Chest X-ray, AP view. Patient: 38 years old, sex F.
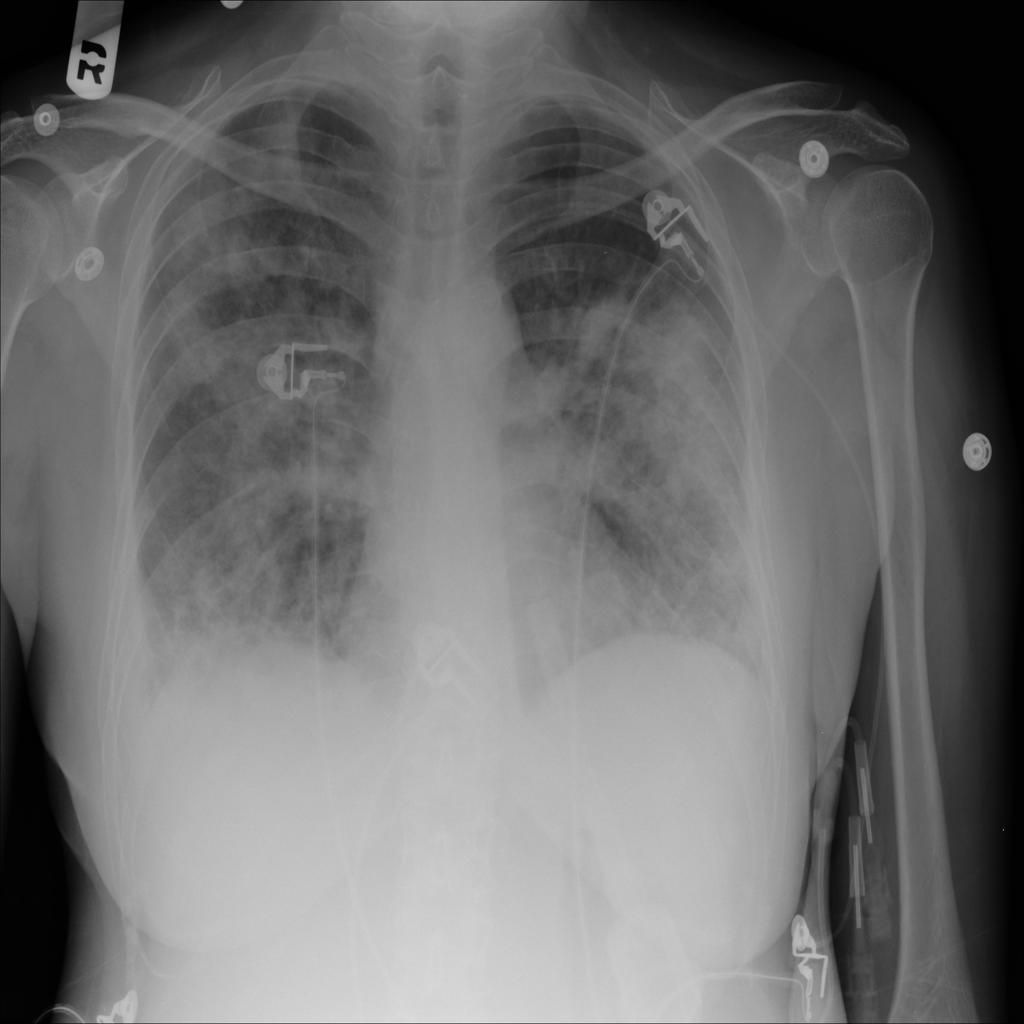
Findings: No Finding